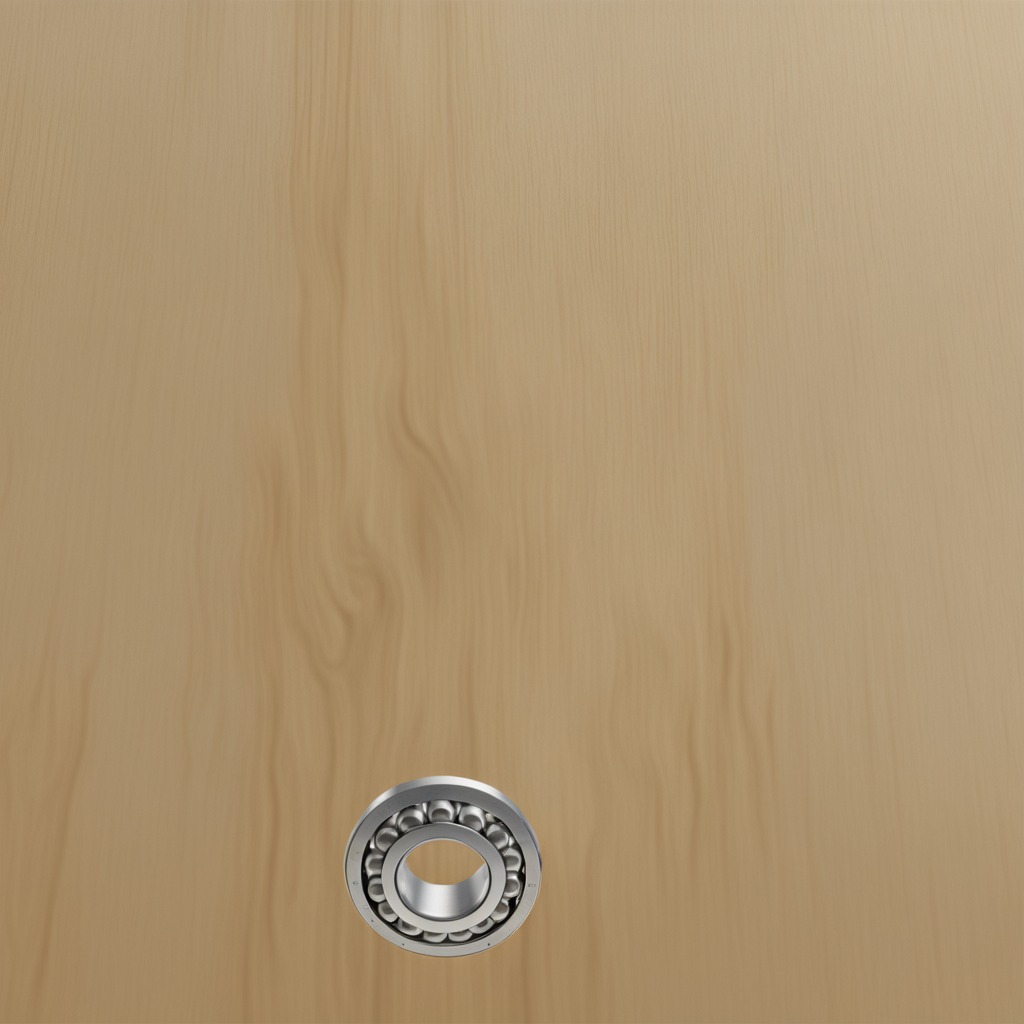
A metal ball bearing is lying on a plywood surface in a paint workshop lit by afternoon window light.